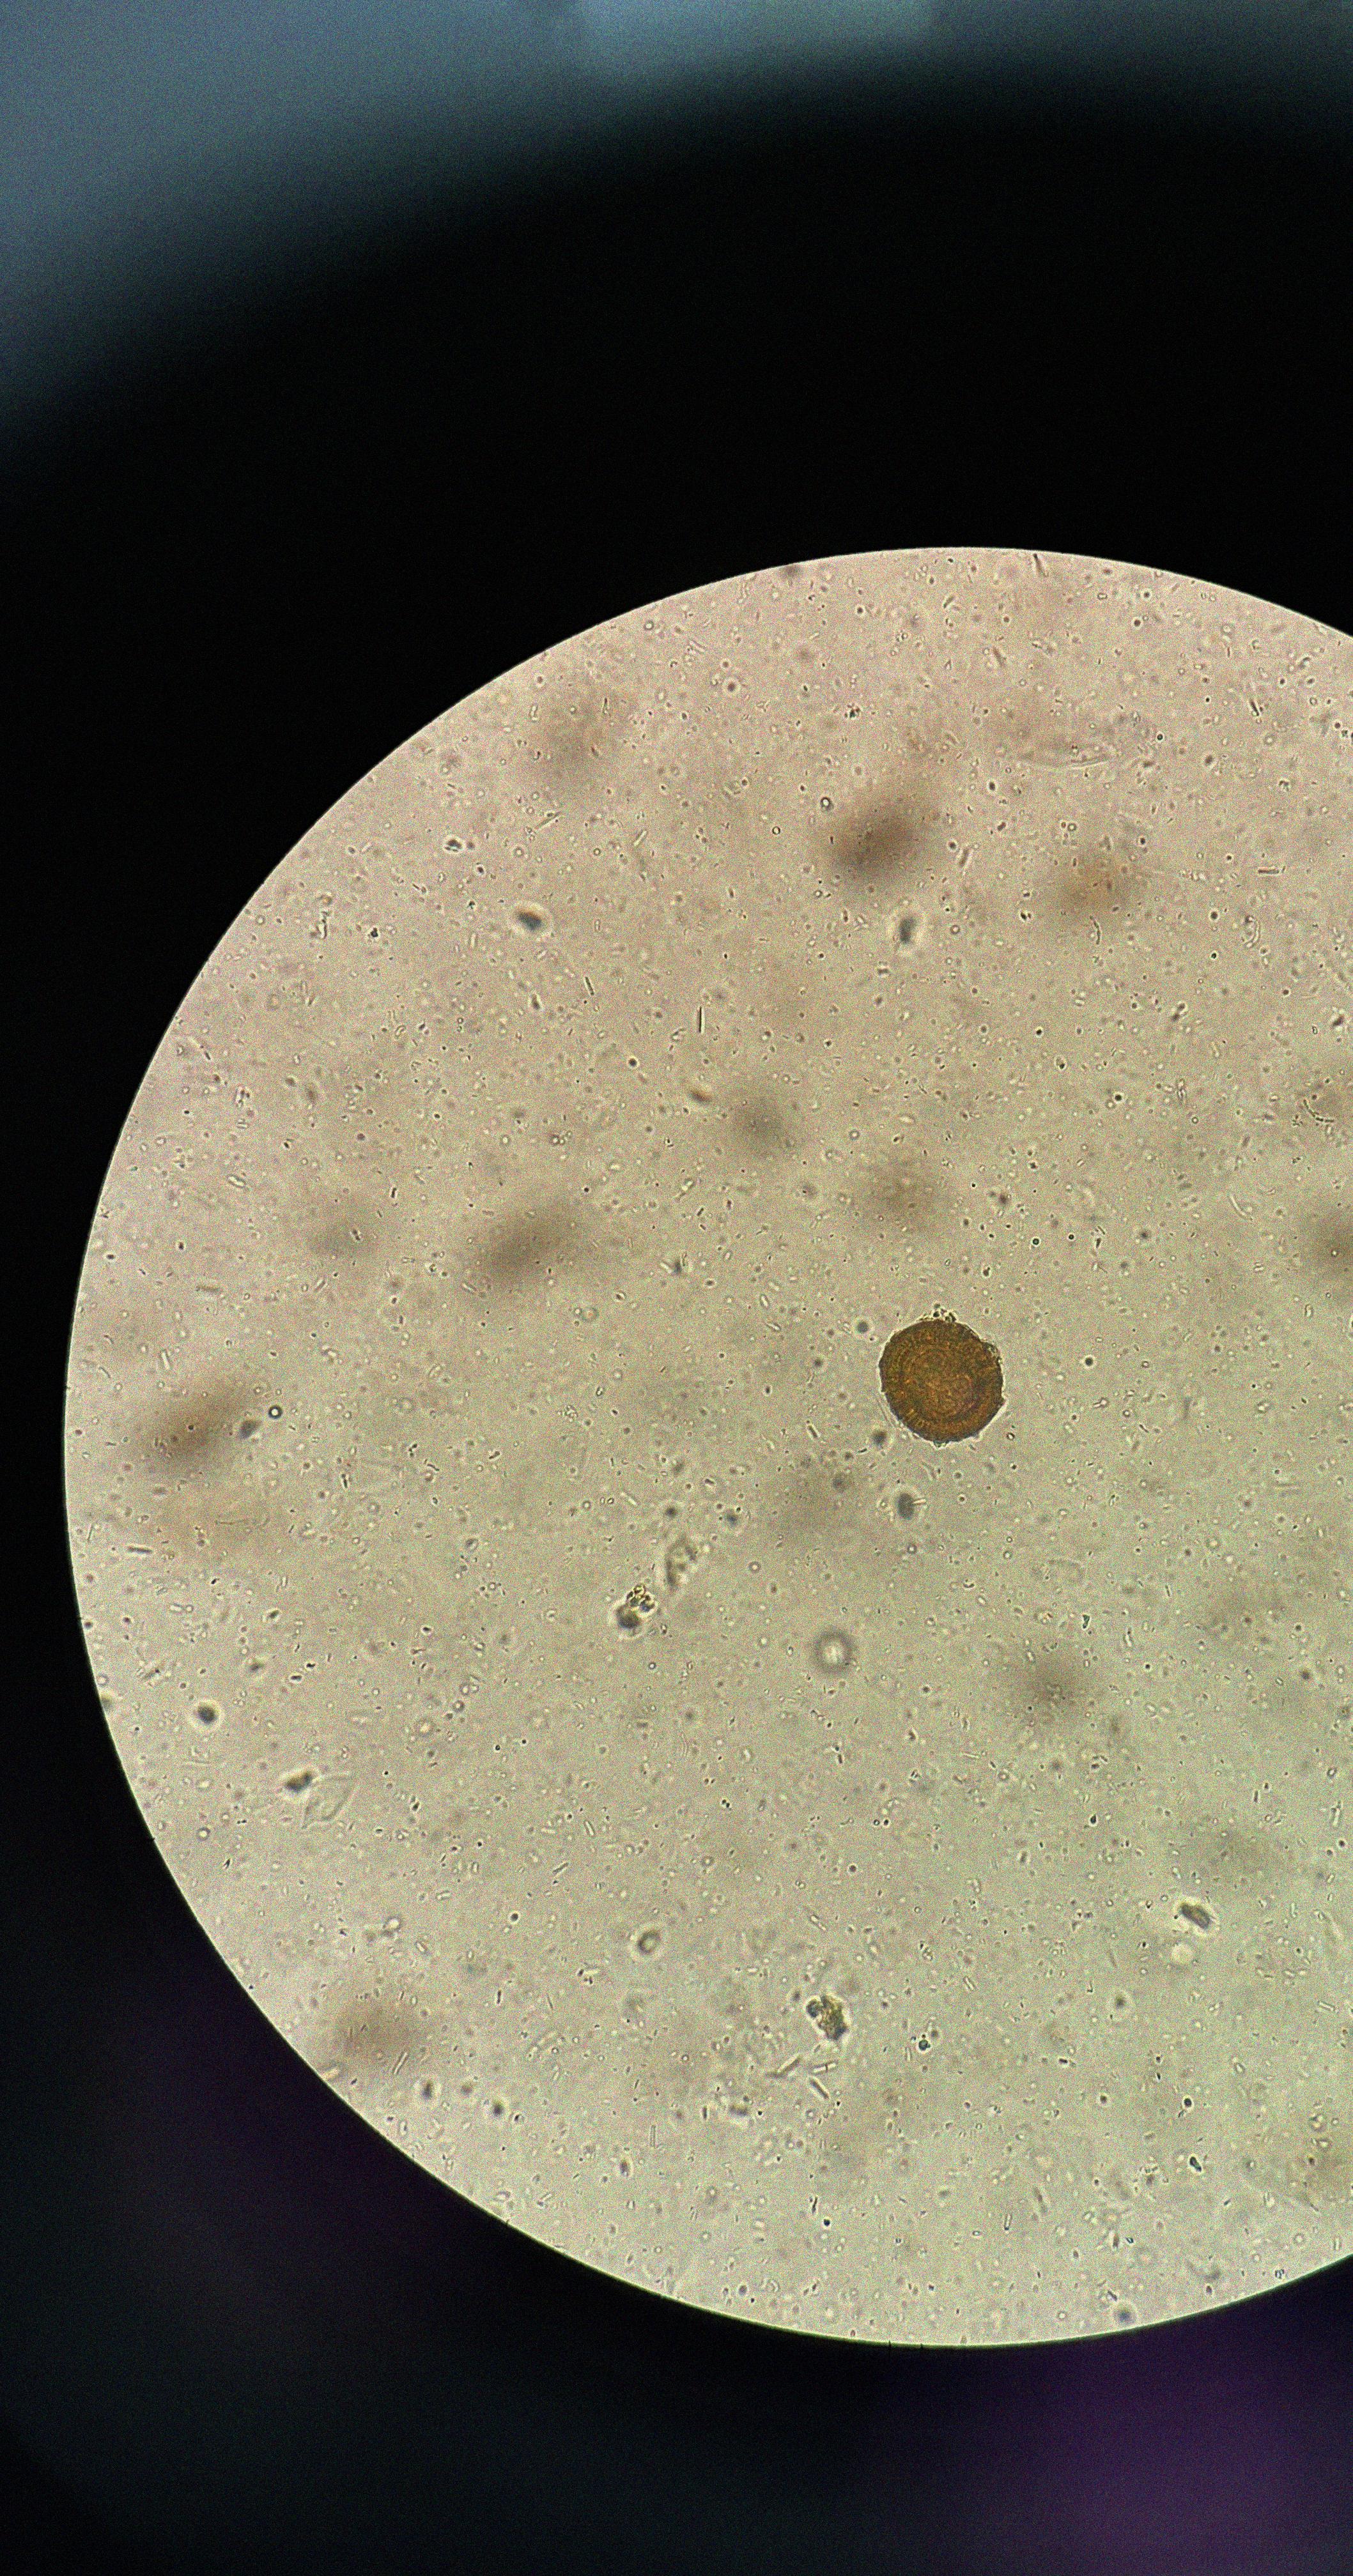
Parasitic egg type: Taenia spp. egg